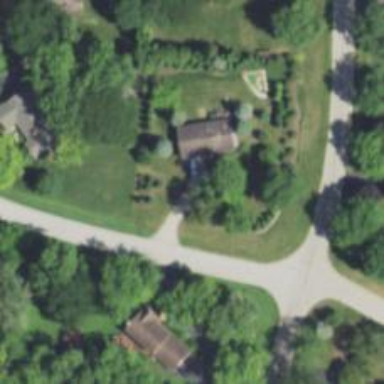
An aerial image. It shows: Driveway.